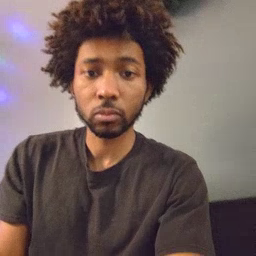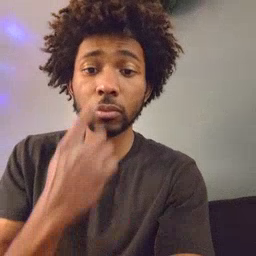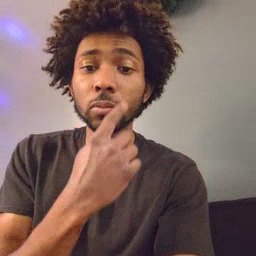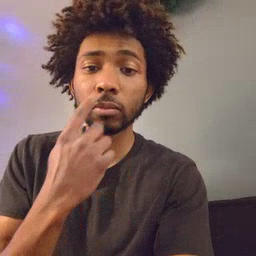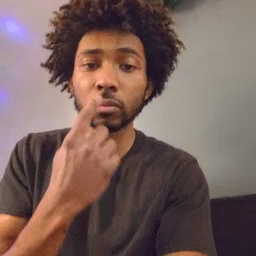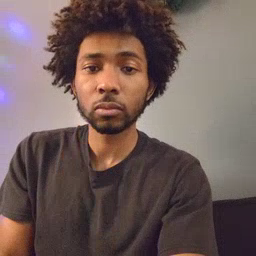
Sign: lips